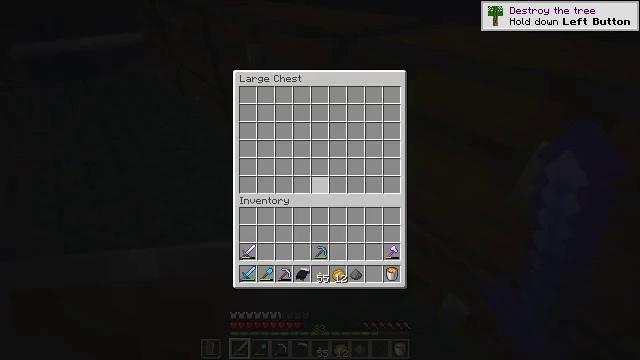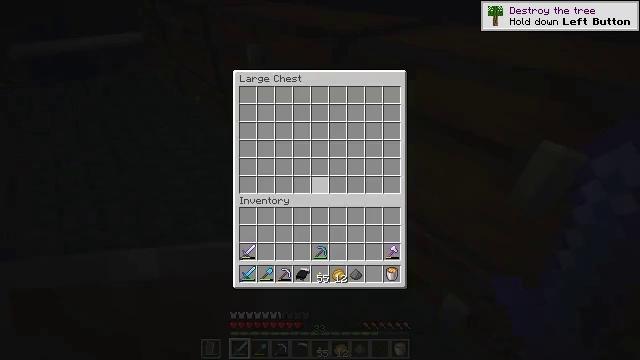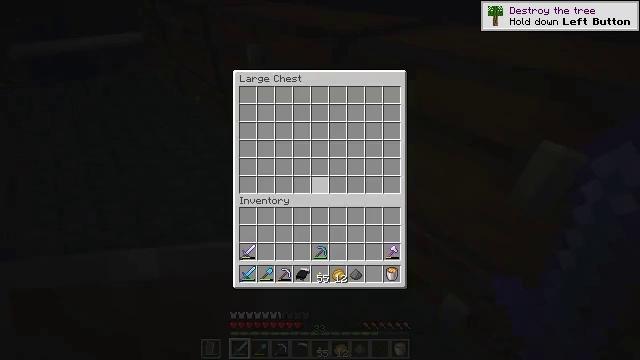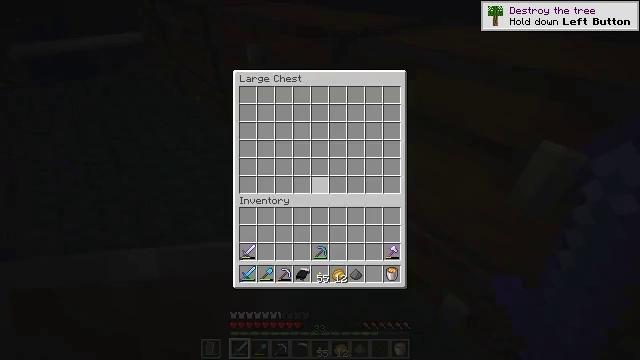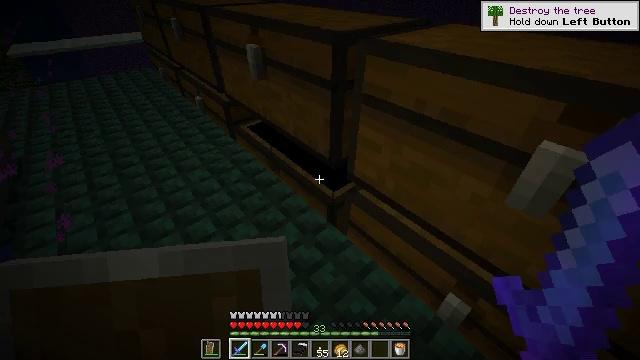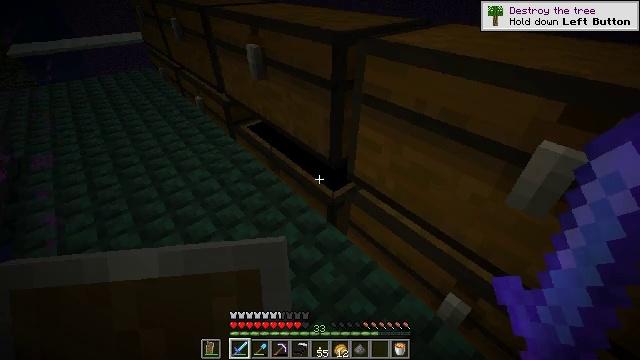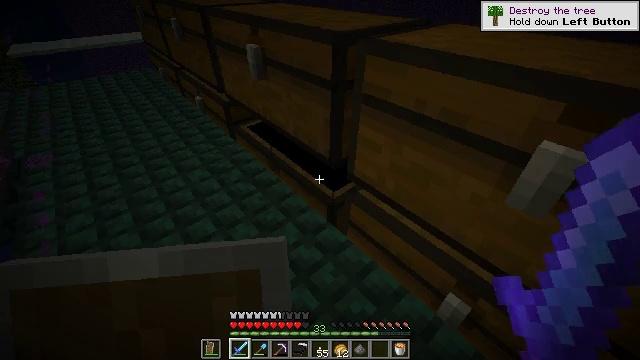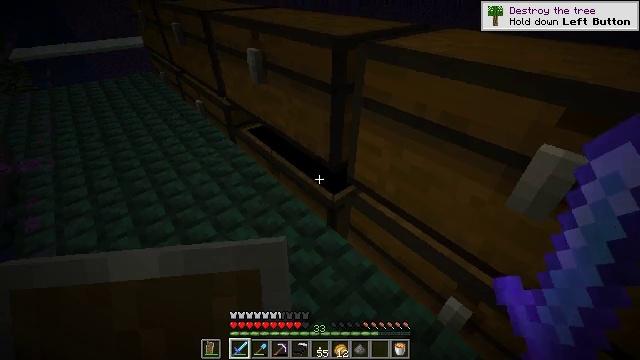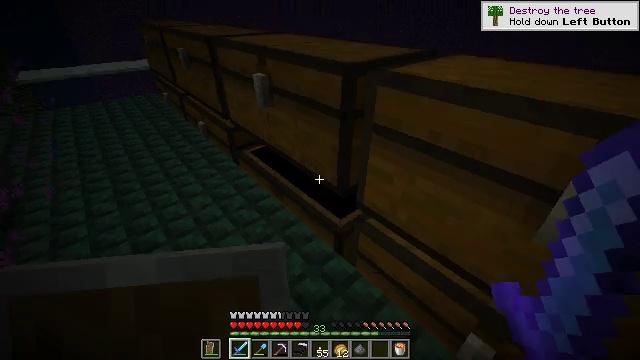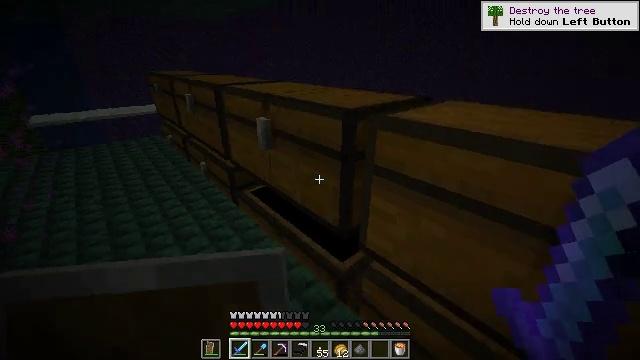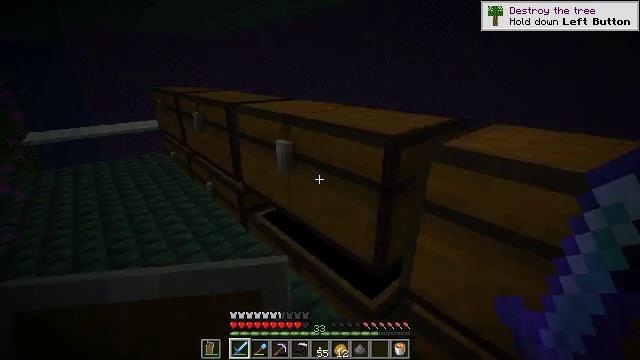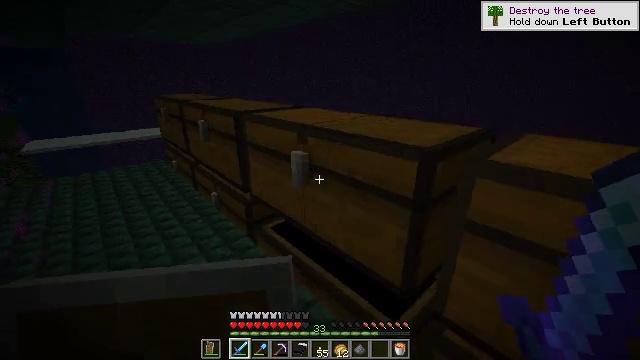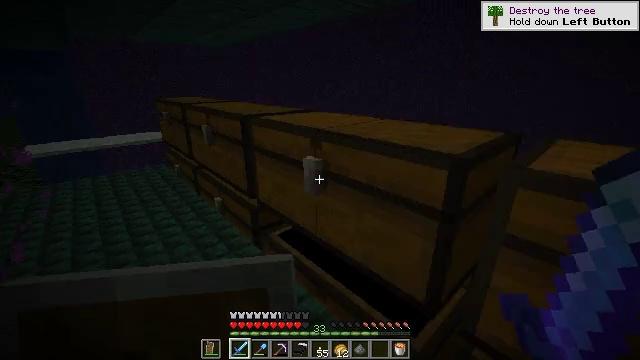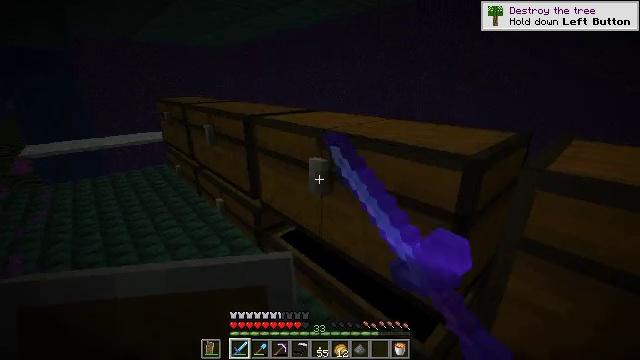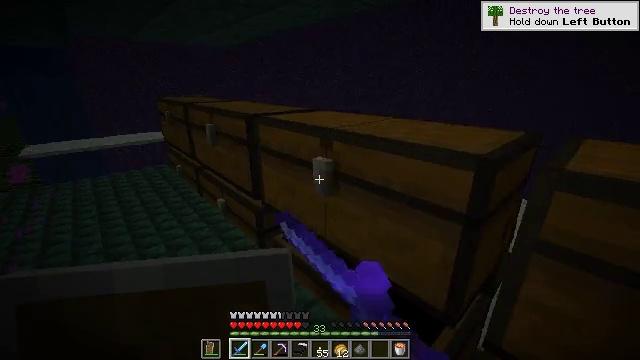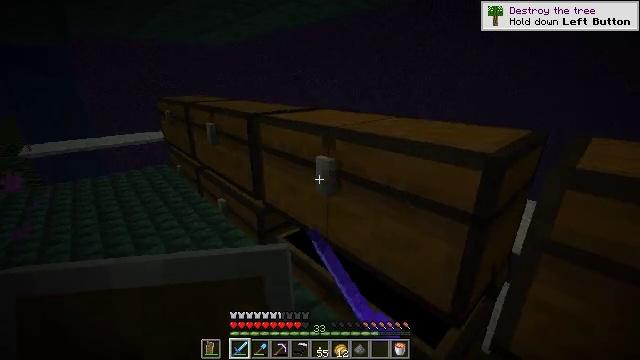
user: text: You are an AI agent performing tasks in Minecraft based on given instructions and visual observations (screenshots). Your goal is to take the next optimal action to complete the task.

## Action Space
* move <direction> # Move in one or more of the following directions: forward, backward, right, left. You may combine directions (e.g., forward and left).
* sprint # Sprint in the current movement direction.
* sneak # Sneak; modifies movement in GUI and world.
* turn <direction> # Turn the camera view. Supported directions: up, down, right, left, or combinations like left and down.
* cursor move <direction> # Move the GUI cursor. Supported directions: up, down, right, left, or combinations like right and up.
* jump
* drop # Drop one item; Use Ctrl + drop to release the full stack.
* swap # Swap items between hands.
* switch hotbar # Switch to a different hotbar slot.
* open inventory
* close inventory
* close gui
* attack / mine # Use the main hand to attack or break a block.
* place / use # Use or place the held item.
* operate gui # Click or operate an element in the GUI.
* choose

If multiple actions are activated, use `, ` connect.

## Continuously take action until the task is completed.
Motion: motion action
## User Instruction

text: Combat the enderman.
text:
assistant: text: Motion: no_op
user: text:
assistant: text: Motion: no_op
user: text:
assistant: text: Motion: no_op
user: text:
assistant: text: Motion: close inventory
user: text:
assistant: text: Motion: close inventory
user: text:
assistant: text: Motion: close inventory
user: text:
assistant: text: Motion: close inventory
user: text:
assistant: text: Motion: move forward and move left, turn up
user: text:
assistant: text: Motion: move forward and move left, turn up
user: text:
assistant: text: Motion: move forward and move left, turn up
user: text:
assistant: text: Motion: move forward and move left, turn up
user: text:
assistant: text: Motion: use / place
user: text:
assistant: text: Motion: use / place
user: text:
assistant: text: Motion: use / place
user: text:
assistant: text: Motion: use / place
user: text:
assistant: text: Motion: no_op
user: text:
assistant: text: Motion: open gui
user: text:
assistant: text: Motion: no_op
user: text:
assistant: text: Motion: no_op
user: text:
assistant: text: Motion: no_op
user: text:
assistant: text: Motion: no_op
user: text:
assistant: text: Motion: no_op
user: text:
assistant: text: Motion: close gui
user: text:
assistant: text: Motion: move forward and move left, open inventory
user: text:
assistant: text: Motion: move forward and move left
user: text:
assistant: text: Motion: move forward and move left
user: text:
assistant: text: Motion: move forward and move left
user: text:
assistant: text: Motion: move forward and move left
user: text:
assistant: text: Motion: move forward and move left
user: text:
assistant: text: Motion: move forward and move left